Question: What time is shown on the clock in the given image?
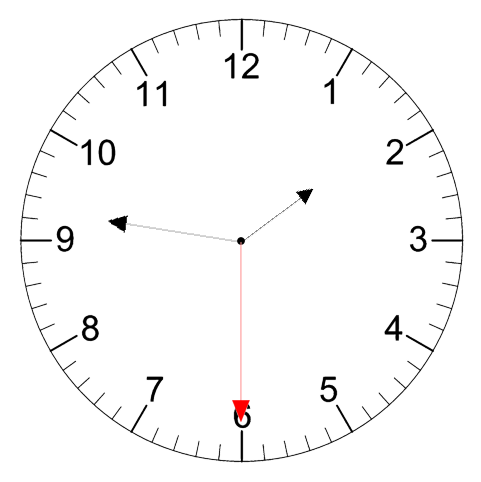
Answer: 01:46:30